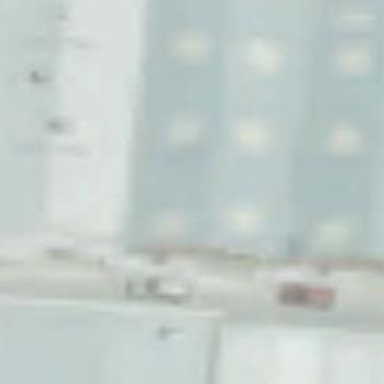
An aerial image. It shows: Industrial building.